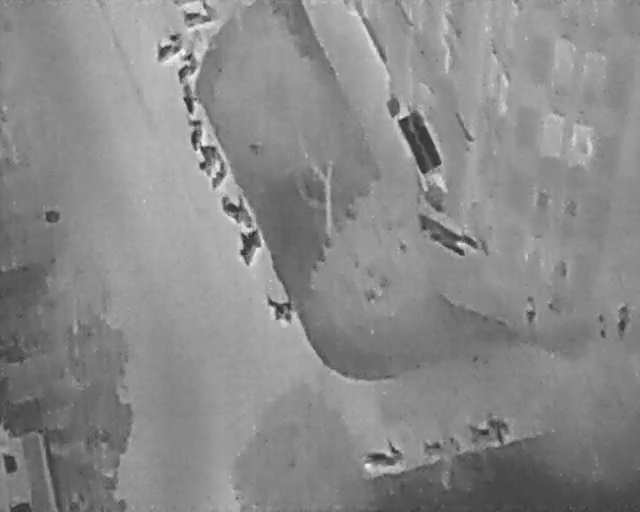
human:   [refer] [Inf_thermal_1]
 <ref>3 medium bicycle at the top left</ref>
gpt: <box>[[23, 7, 28, 10, 48], [26, 10, 32, 15, 13], [26, 17, 31, 20, 172]]</box>